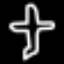
Label: airplane